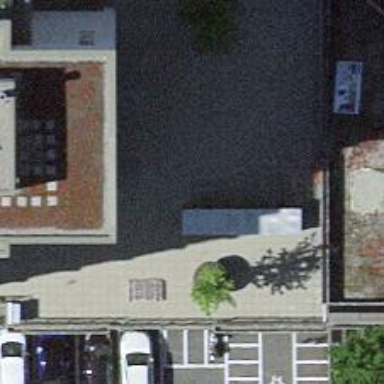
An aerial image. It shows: Pharmacy.